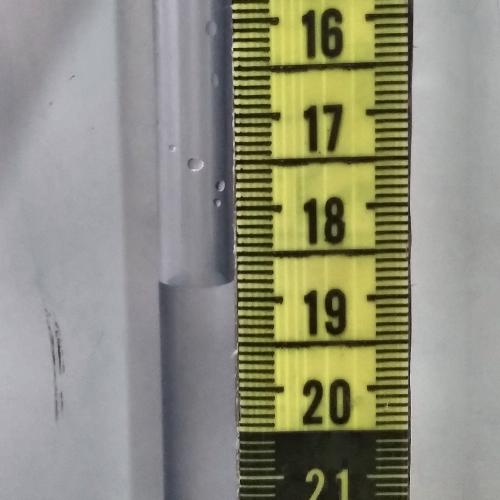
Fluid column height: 18.8 cm